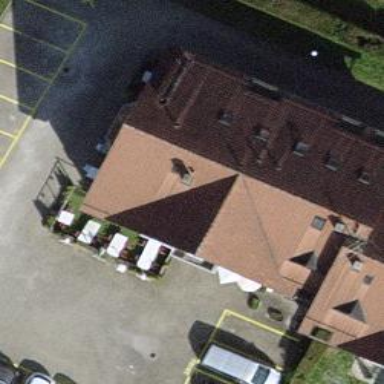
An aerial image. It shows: Restaurant.